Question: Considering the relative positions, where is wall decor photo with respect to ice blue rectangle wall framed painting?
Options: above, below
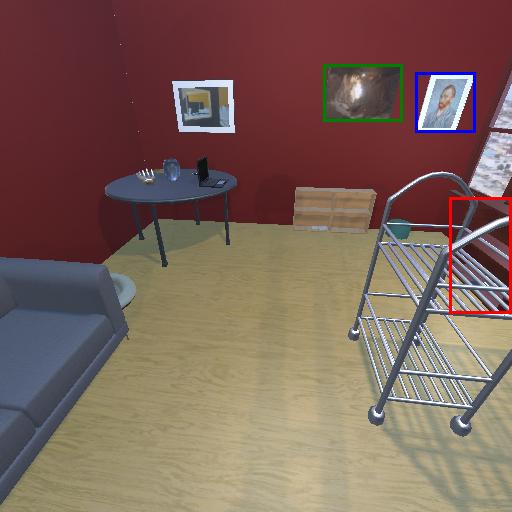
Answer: above